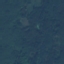
Land use / land cover: Forest